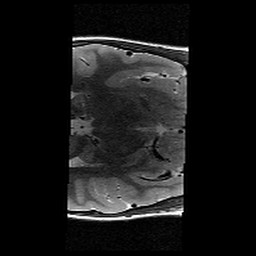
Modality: T2w
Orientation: axial
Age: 10
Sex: female
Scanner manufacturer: siemens
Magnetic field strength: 3 T
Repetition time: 9.23 s
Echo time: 0.067 s